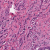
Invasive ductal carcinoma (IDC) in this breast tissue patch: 0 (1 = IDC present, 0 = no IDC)